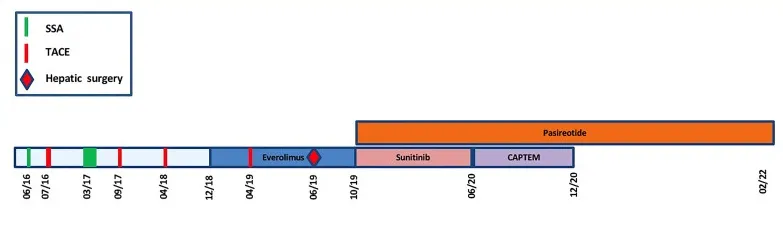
Timeline representing the anti-proliferative and anti-secretory treatments since diagnosis.
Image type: chart (chart)